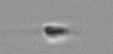
Label: flagellate_morphotype3